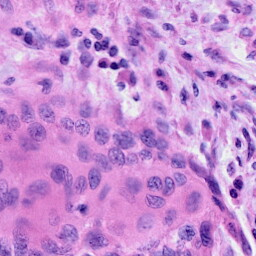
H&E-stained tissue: Cervix